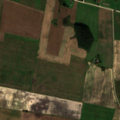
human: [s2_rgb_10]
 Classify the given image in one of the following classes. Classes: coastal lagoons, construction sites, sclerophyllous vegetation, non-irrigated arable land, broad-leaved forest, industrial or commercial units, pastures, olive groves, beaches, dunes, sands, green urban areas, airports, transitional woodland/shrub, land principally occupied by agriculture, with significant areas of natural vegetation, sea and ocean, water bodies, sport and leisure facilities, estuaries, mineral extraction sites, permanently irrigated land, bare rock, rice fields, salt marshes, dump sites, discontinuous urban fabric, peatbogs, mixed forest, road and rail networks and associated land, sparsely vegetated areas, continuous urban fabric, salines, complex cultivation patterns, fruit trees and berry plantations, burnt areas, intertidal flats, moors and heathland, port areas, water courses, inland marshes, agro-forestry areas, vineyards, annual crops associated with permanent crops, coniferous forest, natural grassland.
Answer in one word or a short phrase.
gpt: non-irrigated arable land, complex cultivation patterns